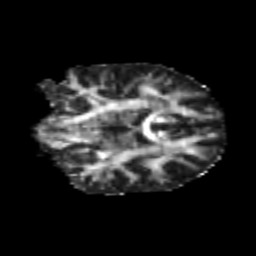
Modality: FA
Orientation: coronal
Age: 23
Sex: male
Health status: healthy